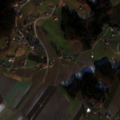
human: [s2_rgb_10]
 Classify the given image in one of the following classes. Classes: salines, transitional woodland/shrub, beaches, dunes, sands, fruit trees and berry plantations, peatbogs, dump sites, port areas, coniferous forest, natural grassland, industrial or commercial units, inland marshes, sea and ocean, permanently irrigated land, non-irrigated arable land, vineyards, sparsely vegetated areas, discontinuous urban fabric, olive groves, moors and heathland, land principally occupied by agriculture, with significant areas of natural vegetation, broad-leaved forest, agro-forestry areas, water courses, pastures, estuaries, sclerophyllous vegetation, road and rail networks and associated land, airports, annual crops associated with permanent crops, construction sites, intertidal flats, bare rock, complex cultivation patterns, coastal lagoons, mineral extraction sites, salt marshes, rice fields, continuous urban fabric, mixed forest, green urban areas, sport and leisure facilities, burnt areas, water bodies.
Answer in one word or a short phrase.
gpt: non-irrigated arable land, complex cultivation patterns, land principally occupied by agriculture, with significant areas of natural vegetation, mixed forest